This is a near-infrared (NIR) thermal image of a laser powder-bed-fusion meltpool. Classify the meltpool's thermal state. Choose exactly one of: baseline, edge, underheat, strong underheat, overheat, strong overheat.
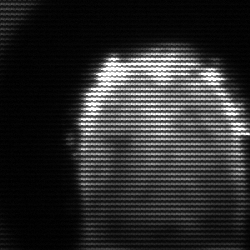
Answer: baseline